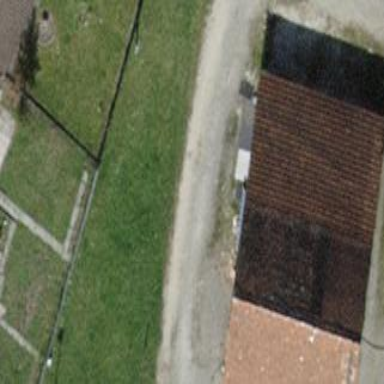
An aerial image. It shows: Shed.